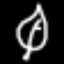
Label: leaf